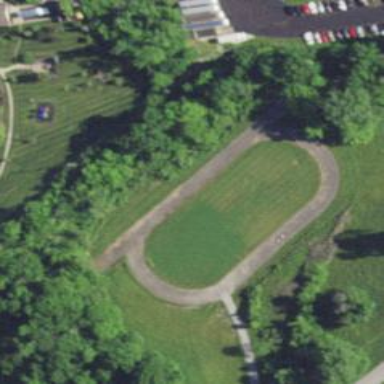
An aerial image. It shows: Athletics track located in leisure land area.